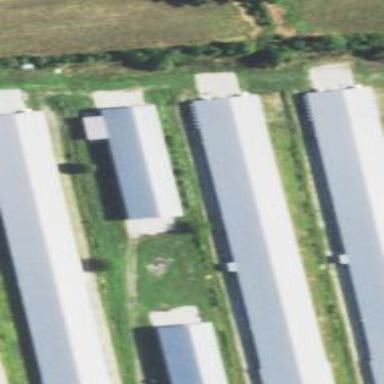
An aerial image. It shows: Farm auxiliary building.